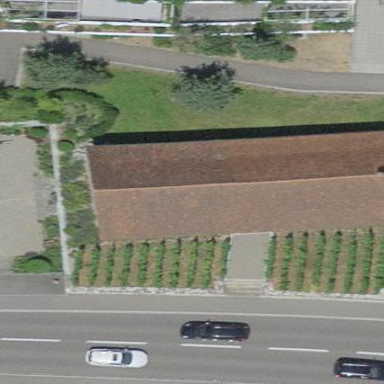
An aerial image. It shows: Farm auxiliary building.